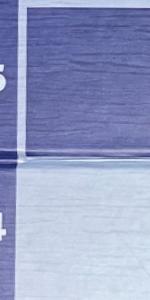
Label: Empty